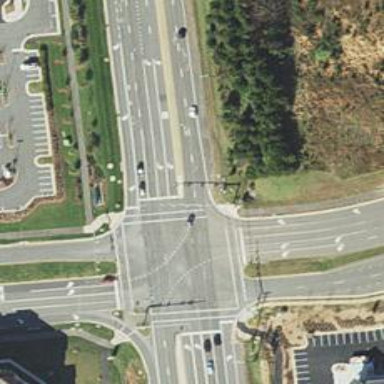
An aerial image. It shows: Crossing with line markings on the road.